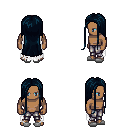
a pixel art fantasy rpg character, male body template, human, dark skin, white tattered cape, metal pants, raven extra-long hairstyle, white slippers, four views (front, back, left, right), 2x2 character sprite sheet, small pixel art, hard edges, no anti-aliasing